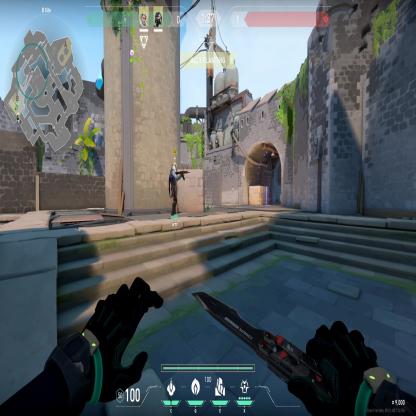
Label: teammate